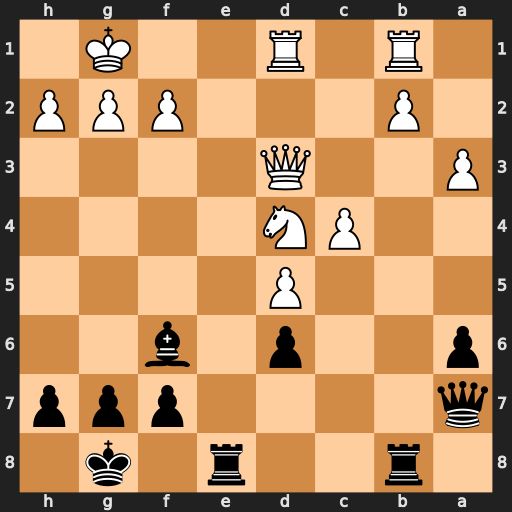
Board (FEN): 1r2r1k1/q4ppp/p2p1b2/3P4/2PN4/P2Q4/1P3PPP/1R1R2K1
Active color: b
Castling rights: -
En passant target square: -
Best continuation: Bxd4 Qxd4 Re1+ Rxe1 Qxd4